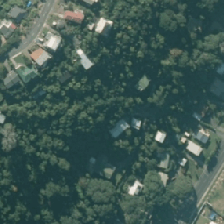
Land cover: urban_build_up